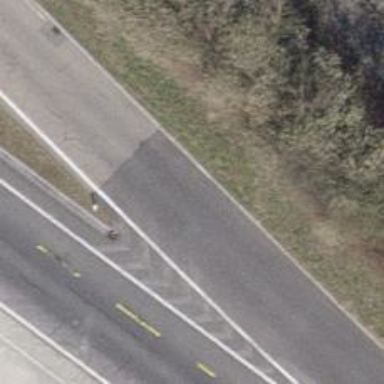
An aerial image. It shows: Unclassified road with asphalt surface.